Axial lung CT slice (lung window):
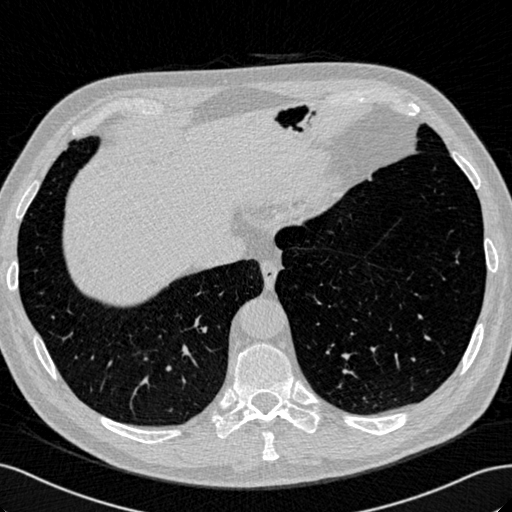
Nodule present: no